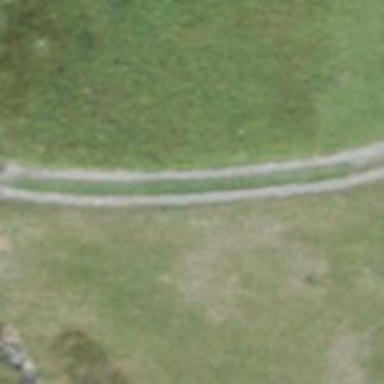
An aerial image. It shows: Track with grade 3 tracktype.